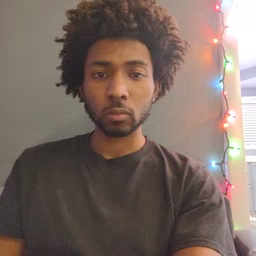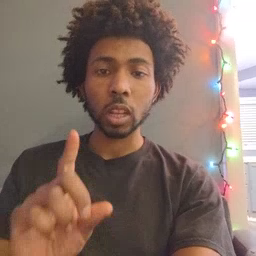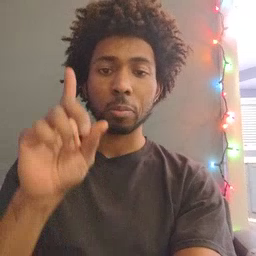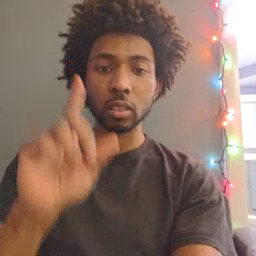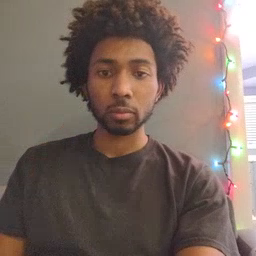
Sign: up